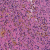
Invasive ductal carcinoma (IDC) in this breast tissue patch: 0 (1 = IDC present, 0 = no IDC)